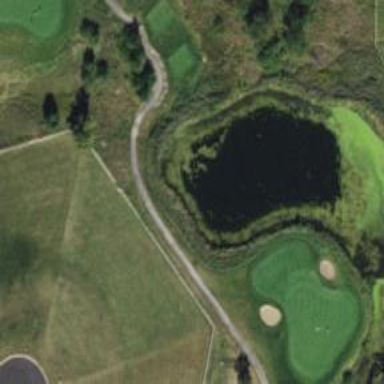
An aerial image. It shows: Retention water basin serving as water hazard on golf course.